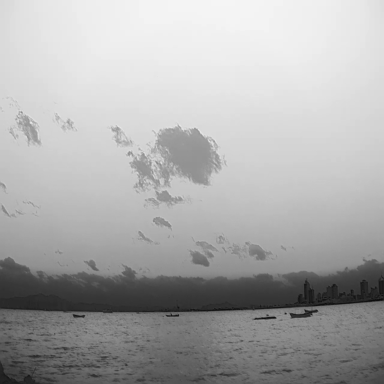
There are four bulk_carriers in the infrared image.